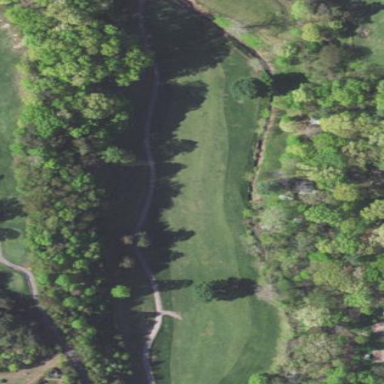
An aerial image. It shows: Grassy area designated as golf fairway.